Question: I want to display only current week values in a calendar. I am using this example code:
<URL>
and editing a few lines to get a single row which shows current week dates.
The result looks like this:

... but my code shows only up to today's date, and does not show the date of tomorrow or day after tomorrow. What do I do?
I want something like this:
'''
Sun Mon Tues Wednes Thurs Fri sat
21 22 23 24 25 26 27
'''
but my code shows:
'''
Sun Mon Tues Wednes Thurs Fri sat
21 22 1 2 3 4 5
'''
I changed this code from example code:
'''
// Current Month Days
for (int i = 1; i <= daysInMonth; i++) {
Log.d(currentMonthName, String.valueOf(i) + " "
+ getMonthAsString(currentMonth) + " " + yy);
if (i == getCurrentDayOfMonth()) {
list.add(String.valueOf(i) + "-BLUE" + "-"
+ getMonthAsString(currentMonth) + "-" + yy);
} else {
list.add(String.valueOf(i) + "-WHITE" + "-"
+ getMonthAsString(currentMonth) + "-" + yy);
}
}
'''
with this code:
'''
// Current Month Days
int startDate = 0;
for (int i = 1; i <= daysInMonth; i++) {
Log.d(currentMonthName, String.valueOf(i) + " "
+ getMonthAsString(currentMonth) + " " + yy);
startDate=getCurrentDayOfMonth()-(list.size() % 7);
System.out.println("**********"+startDate);
if (i == getCurrentDayOfMonth()) {
list.add(String.valueOf(i) + "-BLUE" + "-"
+ getMonthAsString(currentMonth) + "-" + yy);
break;
} else {
list.add(String.valueOf(i) + "-WHITE" + "-"
+ getMonthAsString(currentMonth) + "-" + yy);
}
}
//removing itmem fro list
System.out.println("----------------------"+startDate);
System.out.println(list.size());
for(int k=1;k<=startDate;k++){
System.out.println("Item remove"+k);
list.remove(0);
}
'''
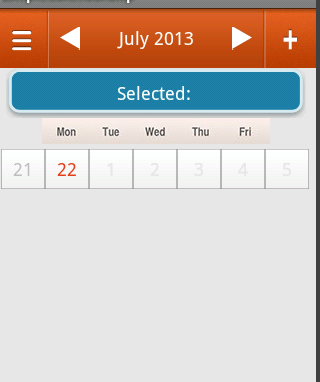
Answer: '''
if (i == getCurrentDayOfMonth()) {
list.add(String.valueOf(i) + "-BLUE" + "-"
+ getMonthAsString(currentMonth) + "-" + yy);
break;
}
'''
In there, remove the break. As soon as you hit "today" you break out of the for loop.